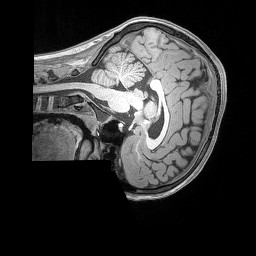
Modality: T1w
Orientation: sagittal
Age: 10
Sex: female
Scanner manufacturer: siemens
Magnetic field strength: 3 T
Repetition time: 2.53 s
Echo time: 0.00164 s